Interaction volume radius: 5 \u00c5
Interaction volume height: 15 \u00c5
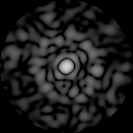
Disorder parameter: 0.8786